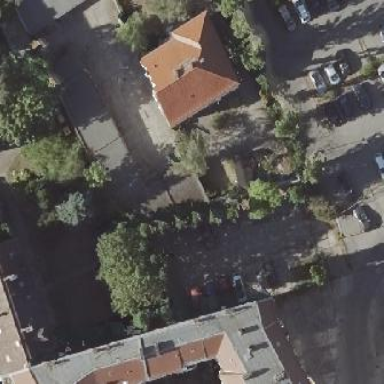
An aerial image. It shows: Group of garages.